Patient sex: M
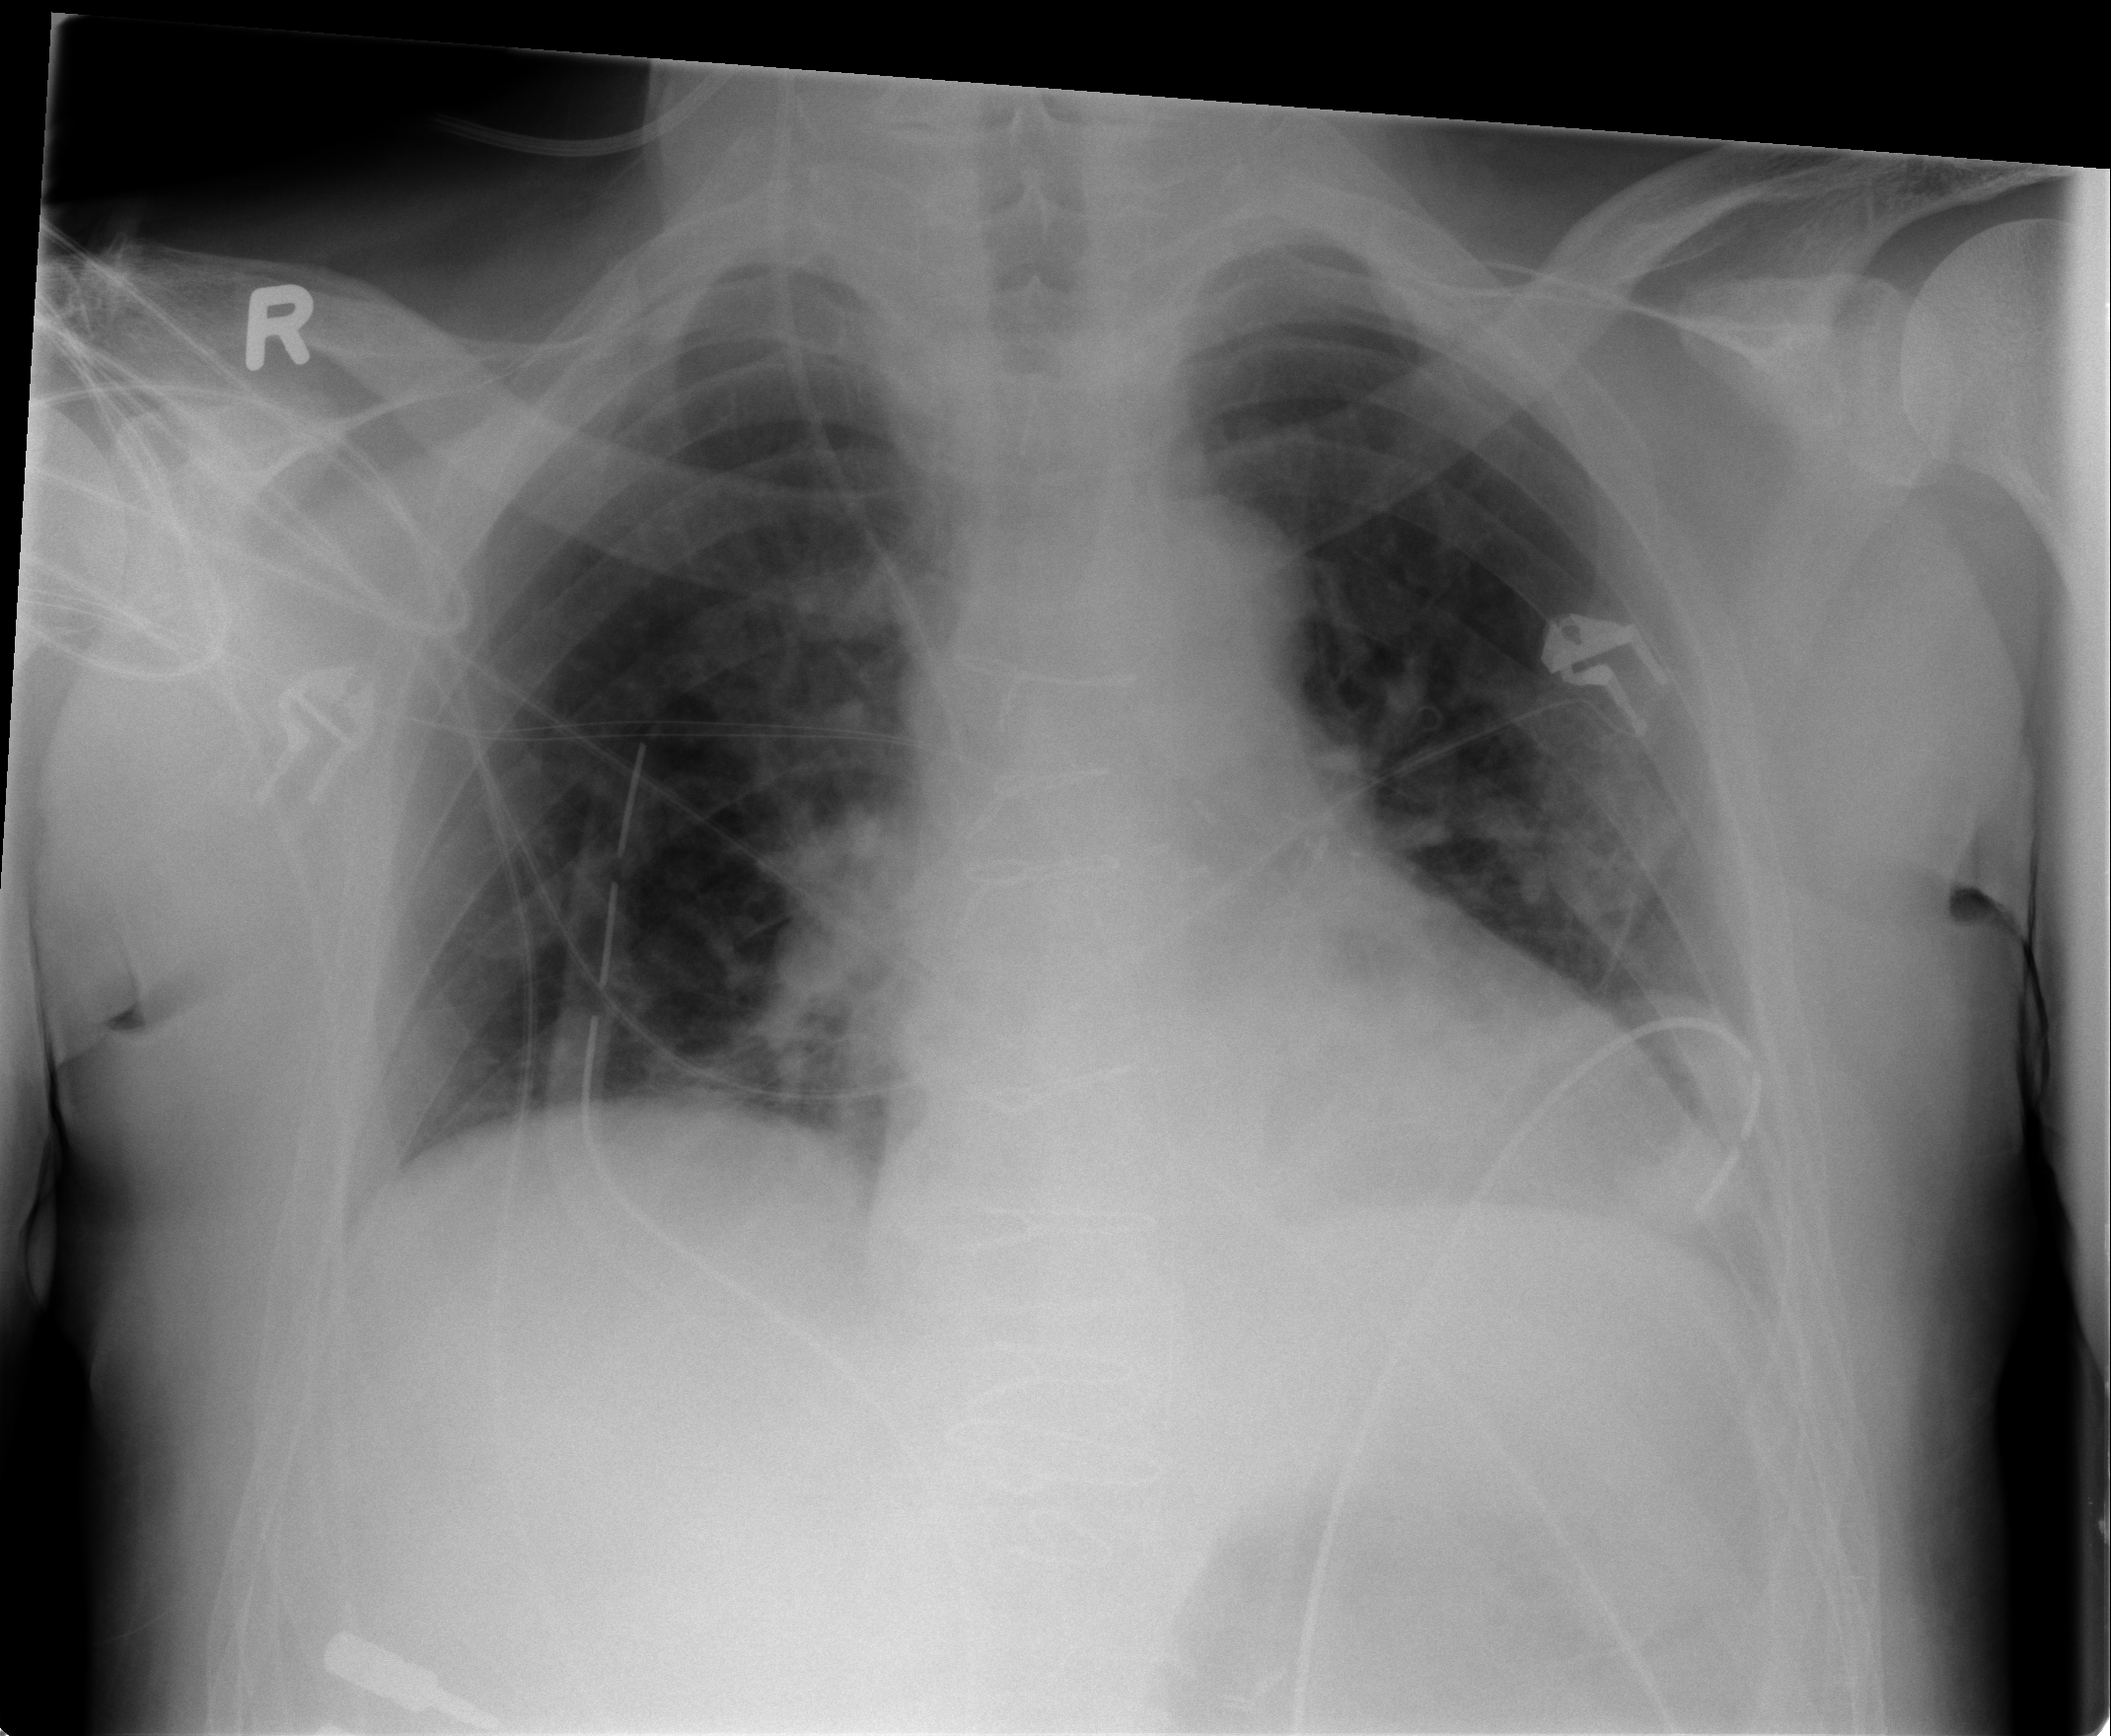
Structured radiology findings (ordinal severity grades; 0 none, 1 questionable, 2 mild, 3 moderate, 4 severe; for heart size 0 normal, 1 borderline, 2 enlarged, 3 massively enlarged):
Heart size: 0
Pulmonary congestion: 2
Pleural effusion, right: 0
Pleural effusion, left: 2
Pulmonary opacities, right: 0
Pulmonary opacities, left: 1
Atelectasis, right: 2
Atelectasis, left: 2